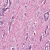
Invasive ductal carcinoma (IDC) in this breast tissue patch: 1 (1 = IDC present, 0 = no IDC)